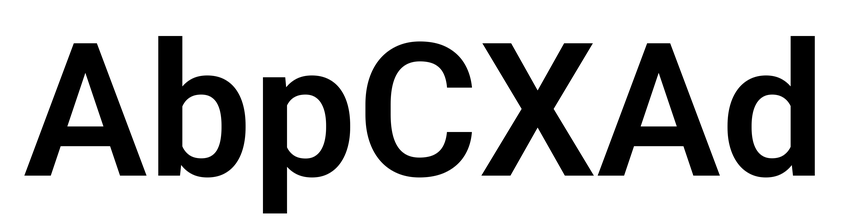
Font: Roboto_SemiBold